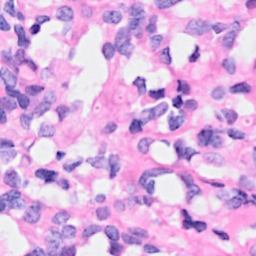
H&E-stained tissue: Breast